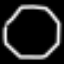
Label: octagon